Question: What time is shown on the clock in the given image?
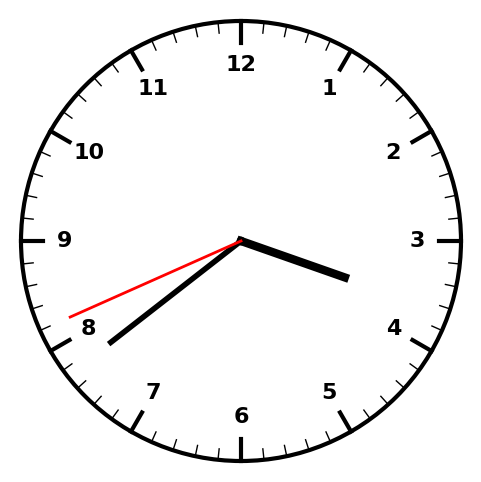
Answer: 03:38:41